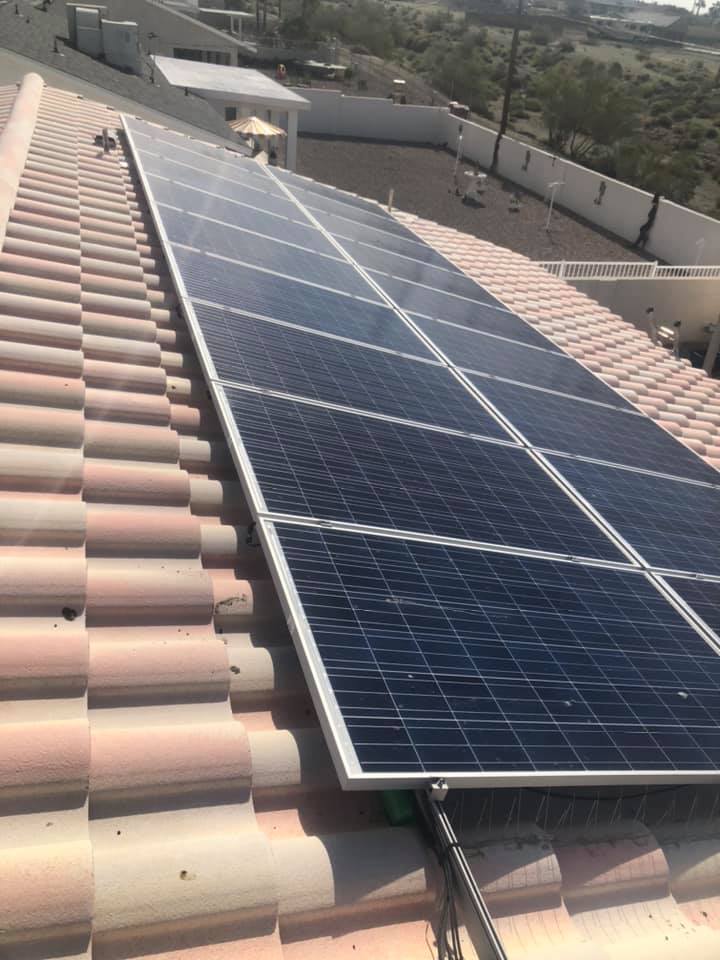
Label: Dusty